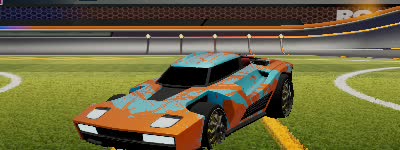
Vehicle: breakout